Question: I'm reading the Javascript <URL> from Mozilla
And when they contrasted JS to Java , It got me thinking, Java code is easily split up with each class in his own file. after futher search , I understand that the same can be accomplished in JS with namespacing and module pattern - I messed around with it but got very confused ( especially with calling a constructor declared in File1.js into File2.js )
so here is the hierarchy:

But i just can't figure out how to properly make it works
how do i simply go from
'''
//employe.js
function Employee () {
this.name = "";
this.dept = "general";
}
function Manager () {
this.reports = [];
}
Manager.prototype = new Employee;
function WorkerBee () {
this.projects = [];
}
WorkerBee.prototype = new Employee;
function SalesPerson () {
this.dept = "sales";
this.quota = 100;
}
SalesPerson.prototype = new WorkerBee;
'''
to this :
'''
// employe.js
function Employee () {
this.name = "";
this.dept = "general";
}
// Manager.js
function Manager () {
this.reports = [];
}
Manager.prototype = new Employee;
// WorkerBee.js
function WorkerBee () {
this.projects = [];
}
WorkerBee.prototype = new Employee;
// SalesPerson.js
function SalesPerson () {
this.dept = "sales";
this.quota = 100;
}
SalesPerson.prototype = new WorkerBee;
'''
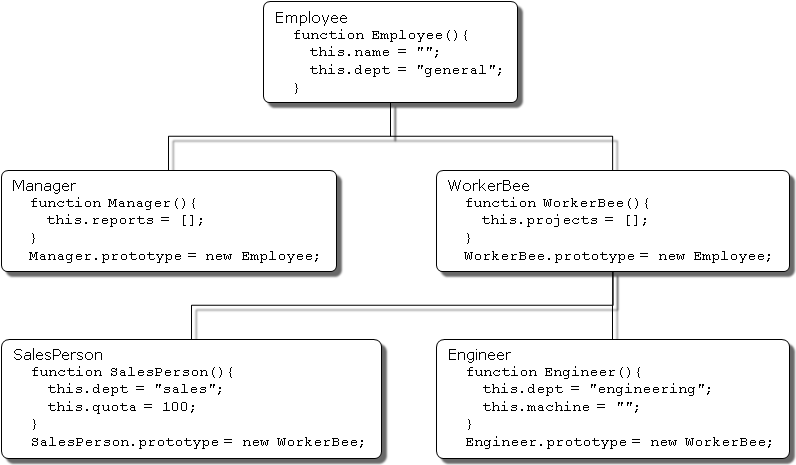
Answer: You should have one namespacing object which every module has to access and write to. Modify your files like so:
'''
// employe.js
window.myNameSpace = window.myNameSpace || { };
myNameSpace.Employee = function() {
this.name = "";
this.dept = "general";
};
'''
and could look like
'''
// Manager.js
window.myNameSpace = window.myNameSpace || { };
myNameSpace.Manager = function() {
this.reports = [];
}
myNameSpace.Manager.prototype = new myNameSpace.Employee;
'''
This is of course a very simplified example. Because the order of loading files and dependencies is not child-play. There are some good librarys and patterns available, I recommend you looking at and or module patterns. <URL>